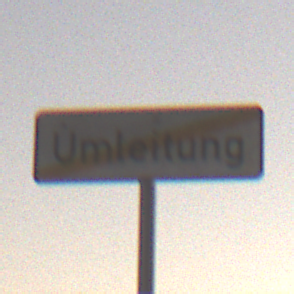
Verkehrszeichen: EndeDerUmleitungsankuendigung
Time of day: SunriseSunset
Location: Outdoor (Nature)
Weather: Clear
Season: NotSpecified
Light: Natural